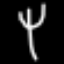
Label: fork